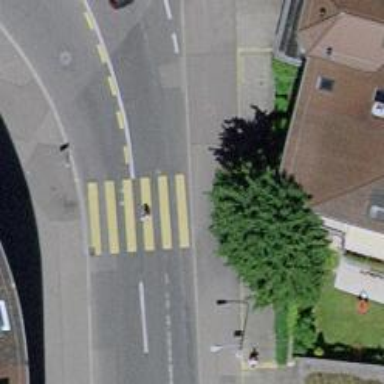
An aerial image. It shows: Kerb serving as barrier.